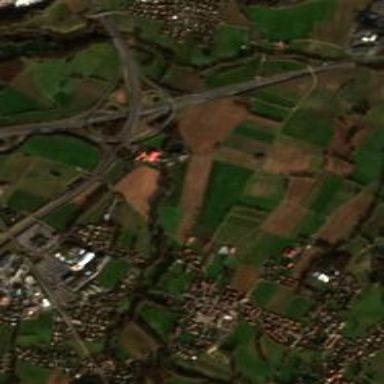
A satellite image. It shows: Motorway junction.